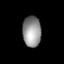
Tissue: lung
Cell type: Epithelial cells
Senescence score: 0.1861
Nuclear area (px): 552
Mean DAPI intensity: 147.408